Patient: sex F, age 56
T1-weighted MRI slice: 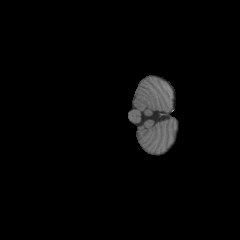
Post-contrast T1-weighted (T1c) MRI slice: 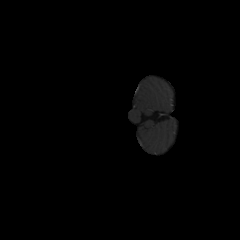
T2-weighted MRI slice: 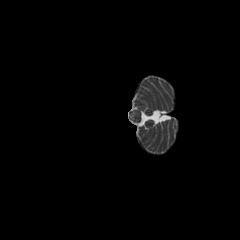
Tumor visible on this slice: no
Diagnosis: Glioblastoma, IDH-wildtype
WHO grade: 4